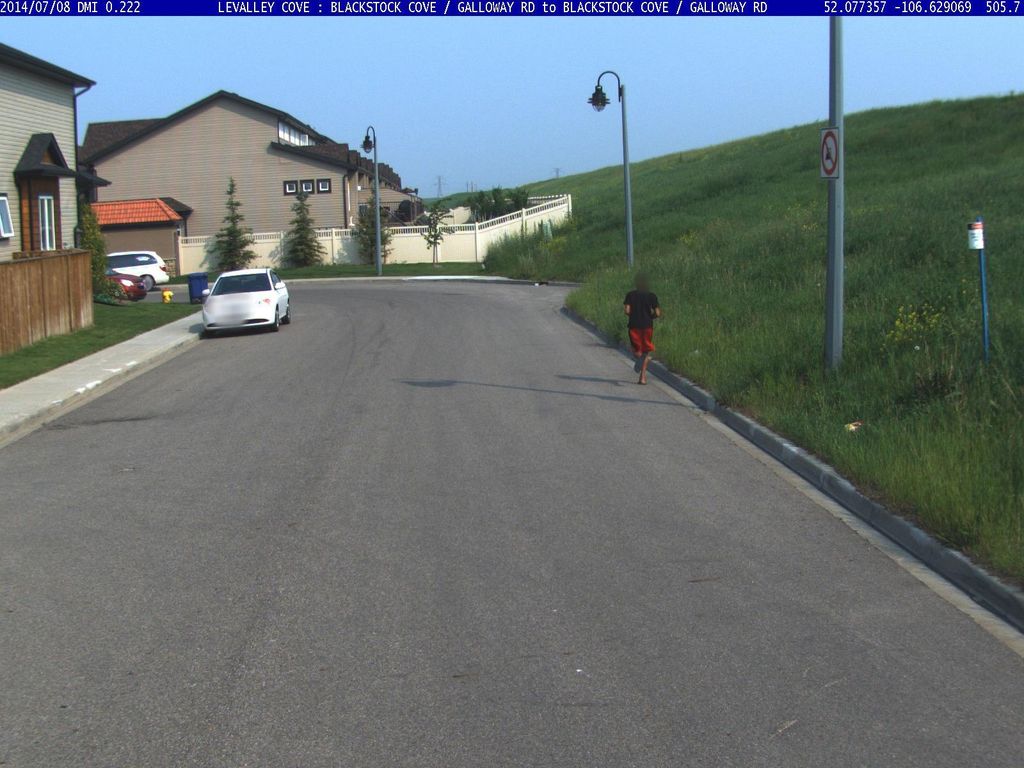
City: saskatoon